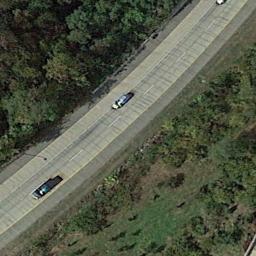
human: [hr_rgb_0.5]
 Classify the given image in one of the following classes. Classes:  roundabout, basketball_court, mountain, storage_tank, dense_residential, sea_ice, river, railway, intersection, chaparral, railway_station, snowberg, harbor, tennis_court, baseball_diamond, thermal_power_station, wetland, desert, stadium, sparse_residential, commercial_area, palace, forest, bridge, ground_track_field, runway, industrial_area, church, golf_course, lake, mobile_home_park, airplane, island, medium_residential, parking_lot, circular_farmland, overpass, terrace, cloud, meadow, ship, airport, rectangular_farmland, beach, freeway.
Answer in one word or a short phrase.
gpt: freeway